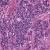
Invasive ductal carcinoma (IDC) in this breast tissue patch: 1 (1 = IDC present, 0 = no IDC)